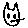
Label: cat